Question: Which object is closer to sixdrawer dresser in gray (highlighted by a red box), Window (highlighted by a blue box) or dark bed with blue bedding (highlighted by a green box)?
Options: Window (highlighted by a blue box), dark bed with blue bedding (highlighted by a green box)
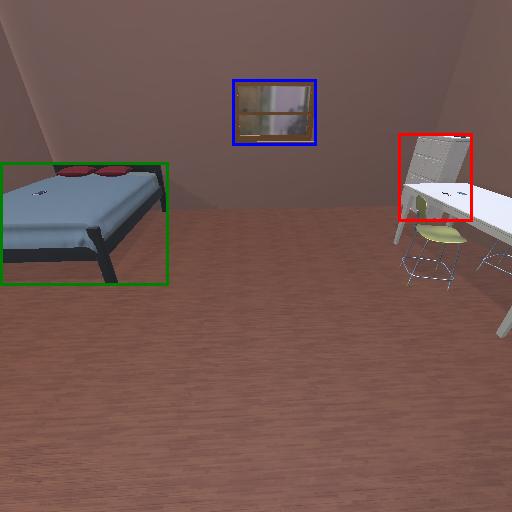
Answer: Window (highlighted by a blue box)